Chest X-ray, PA view. Patient: 58 years old, sex F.
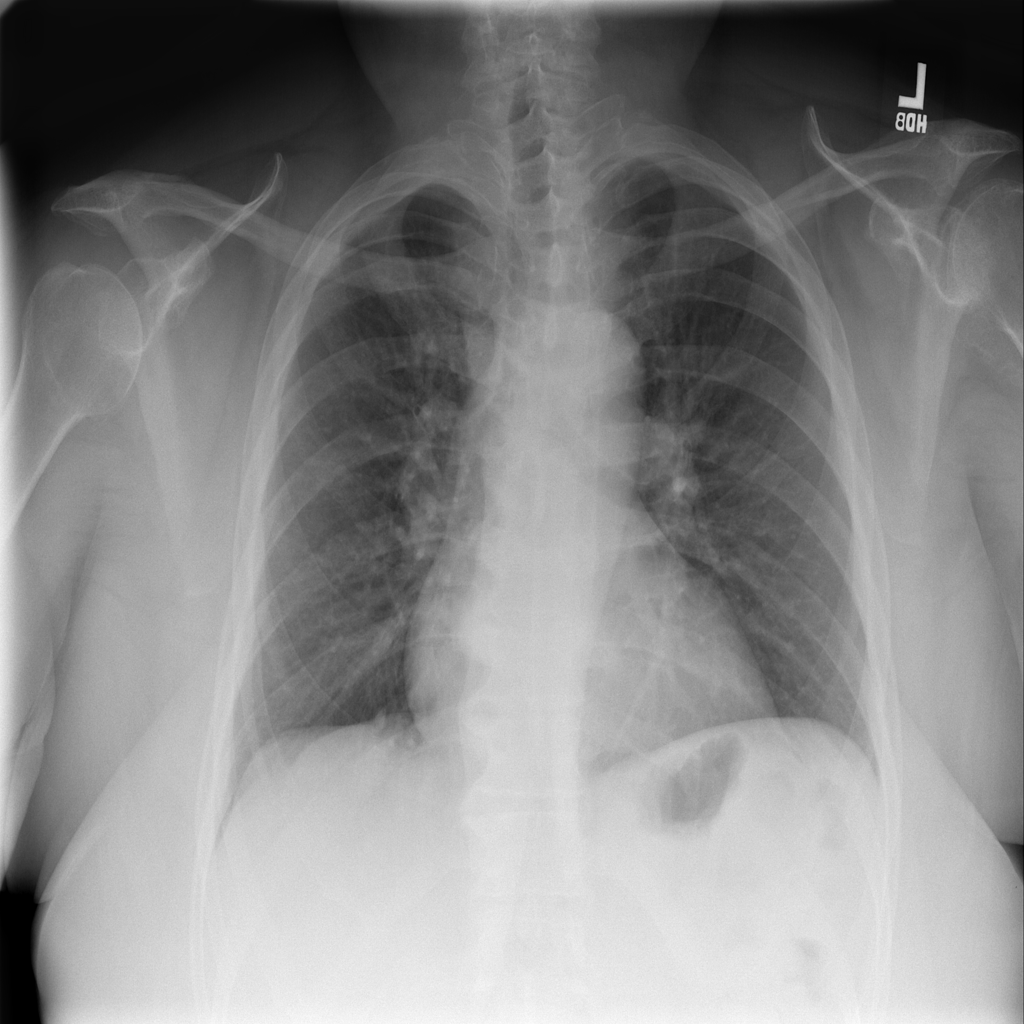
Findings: No Finding